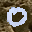
Label: 0